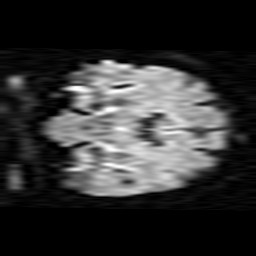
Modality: TRACE
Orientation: coronal
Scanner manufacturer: siemens
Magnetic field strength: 1.5 T
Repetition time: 8.1 s
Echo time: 0.119 s